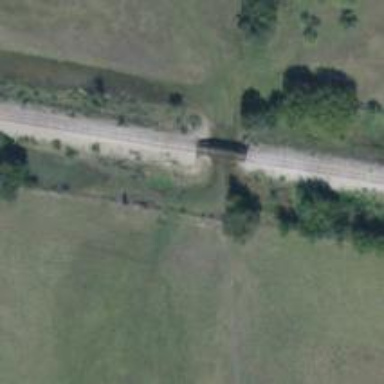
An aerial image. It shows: Disused railway bridge.